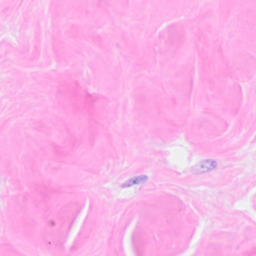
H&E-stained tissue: Breast